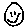
Label: smiley face